Question: my project is in "\BankPrj" folder
It has
(1).com folder
(2)'Account.java','Customer.java','TestBanking.java' files
(3) main class is in 'TestBanking.java'
this is the error..

this is my complete project
<URL>
pls correct the errors.
i executed TestBanking.class from test folder itself.
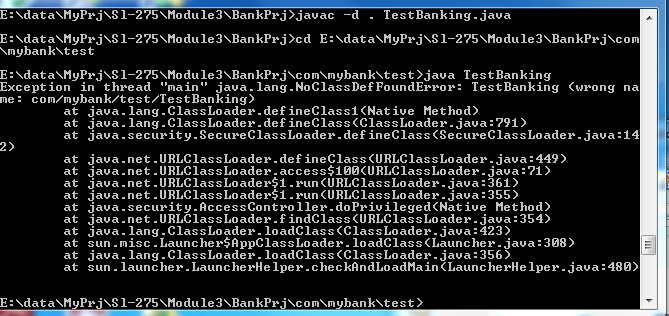
Answer: Your package is com.mybank.test
The way you should invoke is that go to Folder BankPrj.
now do
This should work now.
Remember, you cannot go into the leaf of the folder to execute your class. You should always stay at the root (when using the package) and execute with fully qualified package name and the class name to execute it.
Hope this helps!